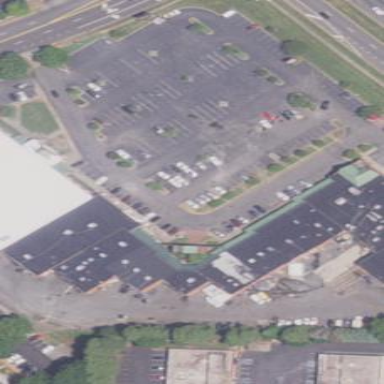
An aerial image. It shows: Retail area.